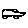
Label: car